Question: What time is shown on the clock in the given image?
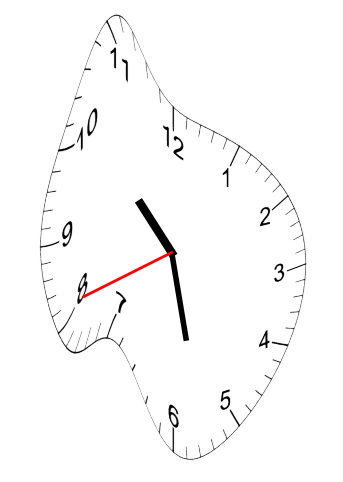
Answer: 10:27:41